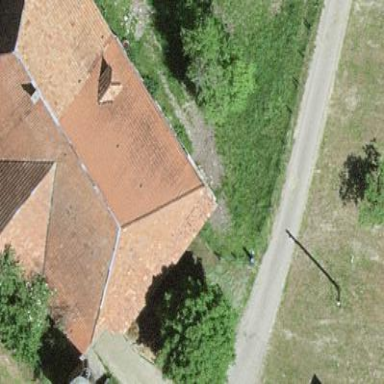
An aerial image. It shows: Farm building.